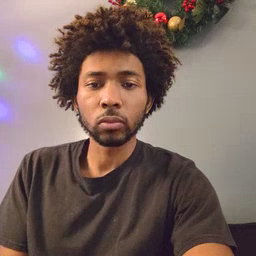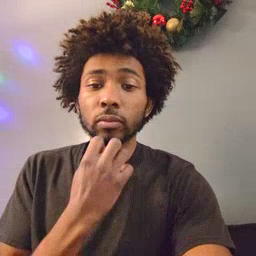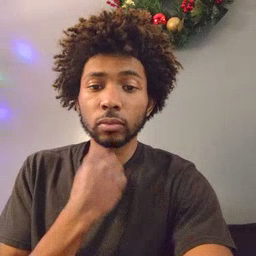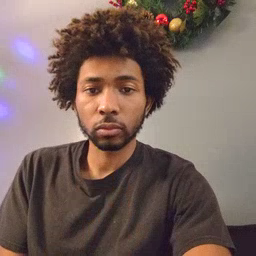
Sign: underwear